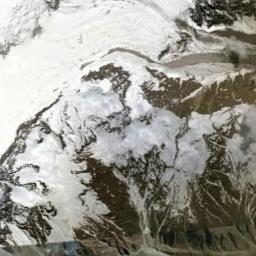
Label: snowberg